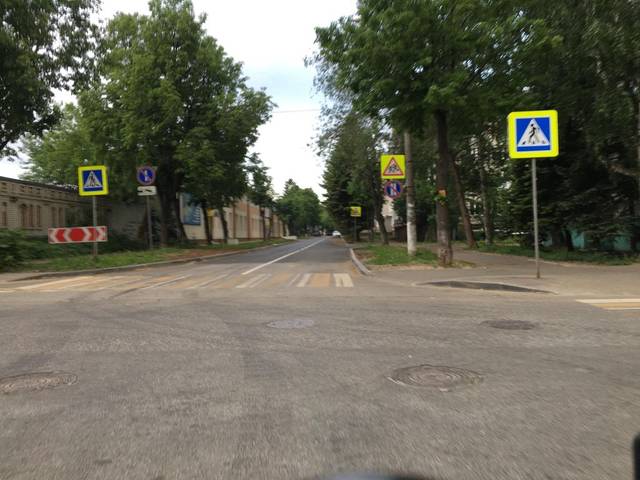
Region: Russia
Coordinates: 56.642, 47.9